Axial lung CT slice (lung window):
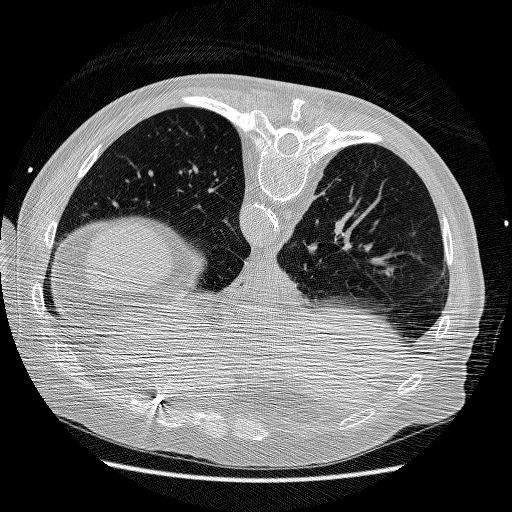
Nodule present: no